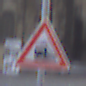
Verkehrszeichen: Bahnuebergang
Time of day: MorningAfternoon
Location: Outdoor (Urban)
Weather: PartlyCloudy
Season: NotSpecified
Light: Natural